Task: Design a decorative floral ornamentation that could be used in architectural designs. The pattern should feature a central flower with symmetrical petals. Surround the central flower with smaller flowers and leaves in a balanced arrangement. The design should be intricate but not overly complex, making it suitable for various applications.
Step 141:
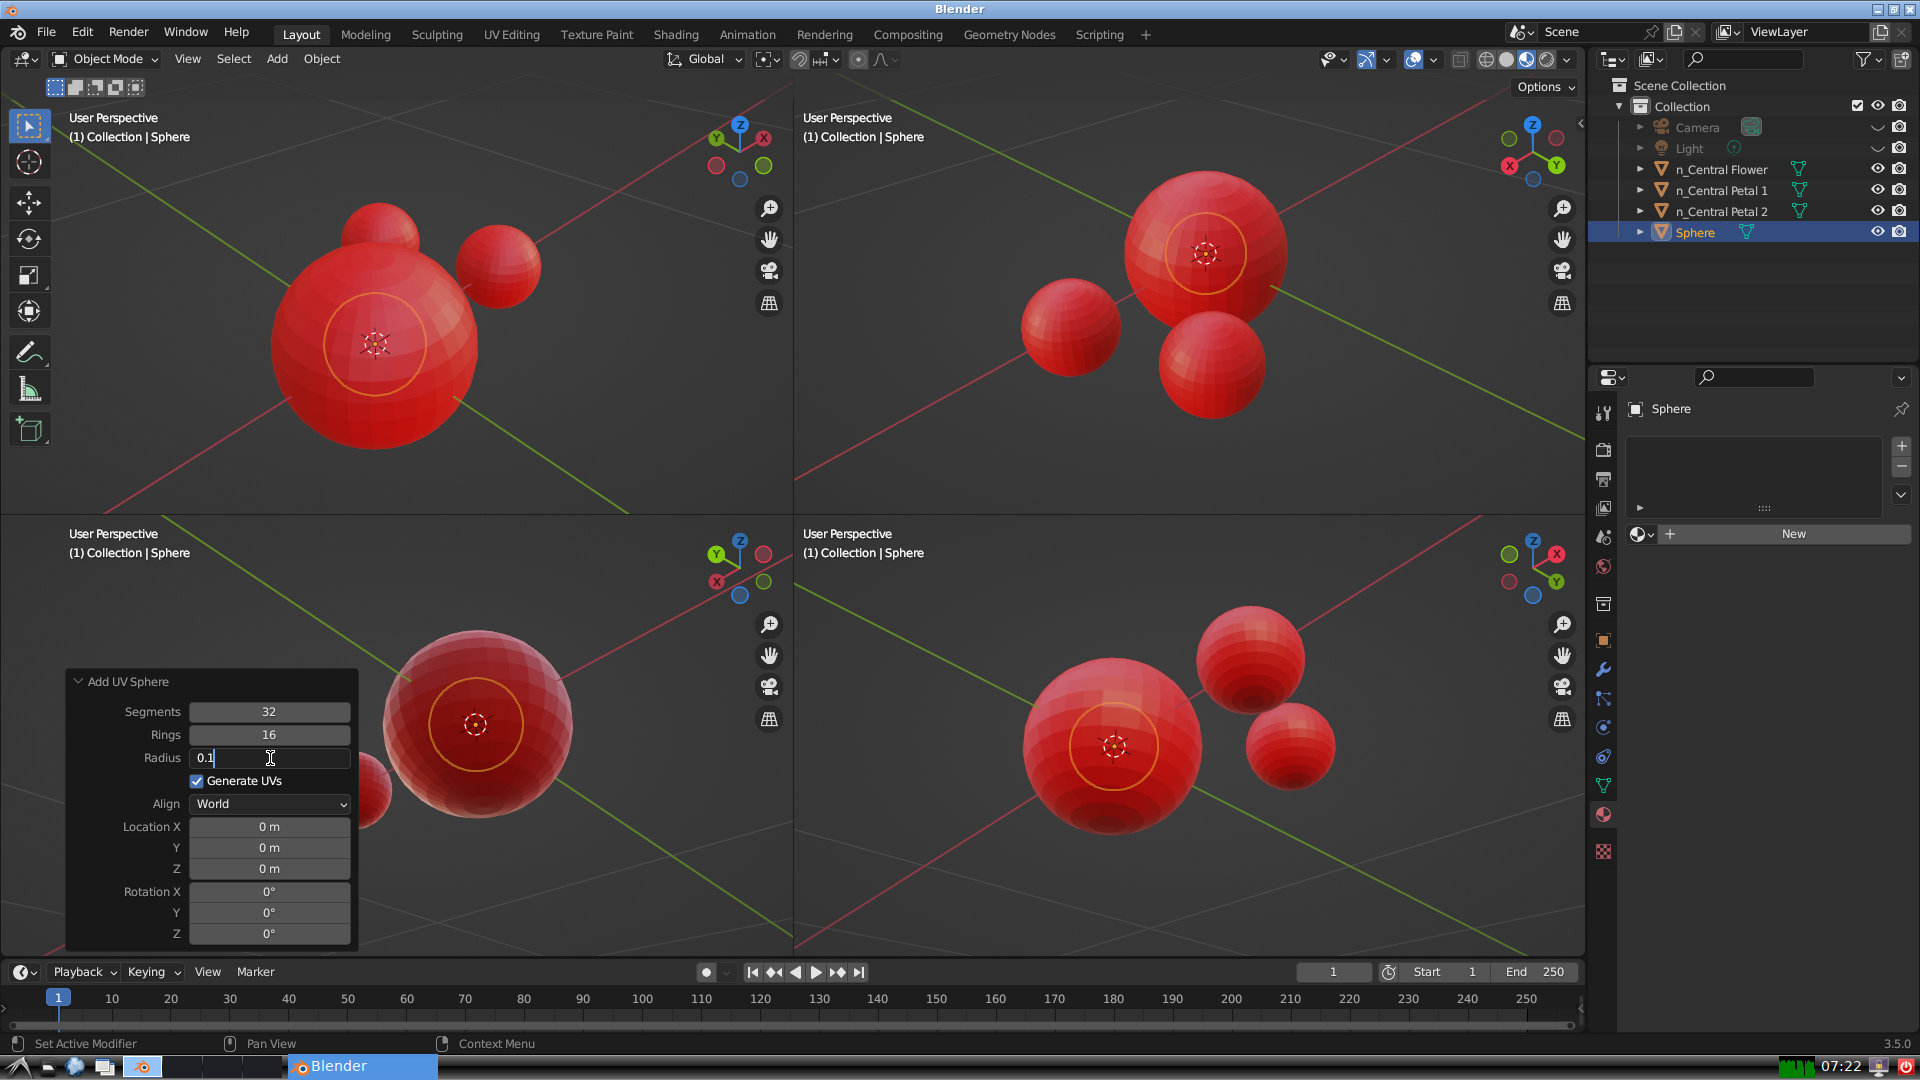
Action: {"key_press": ['Return']}